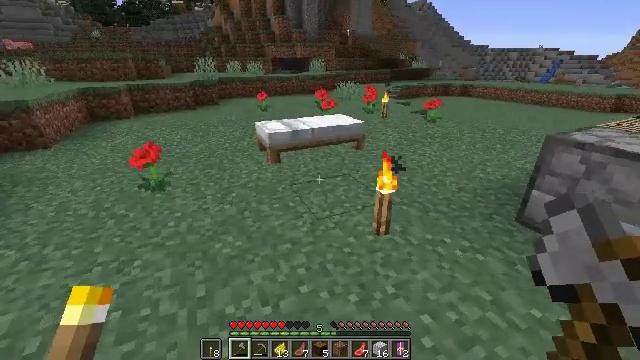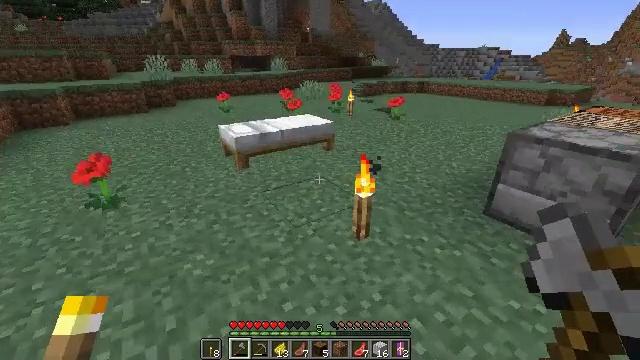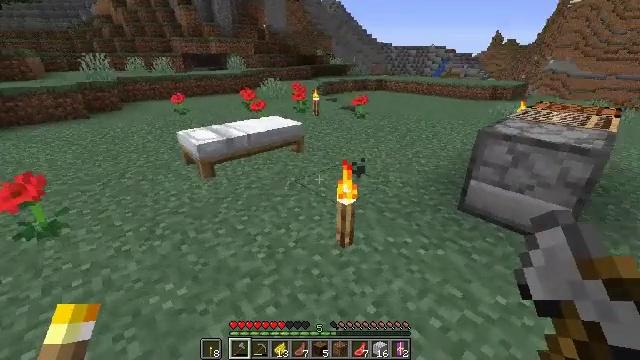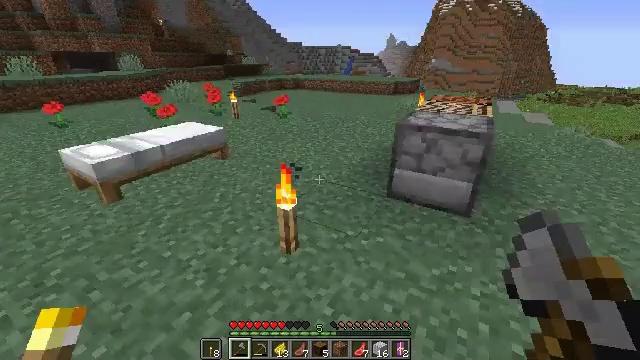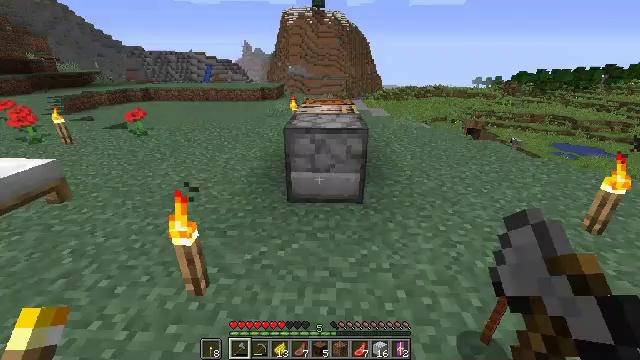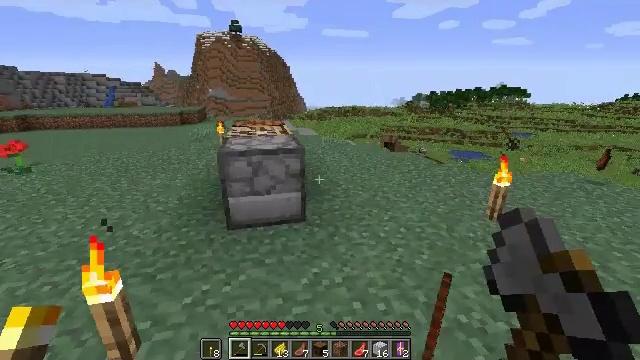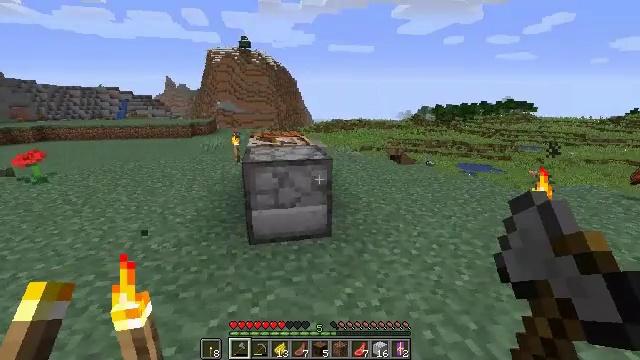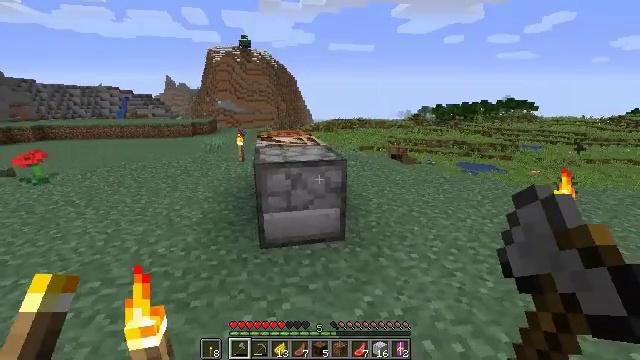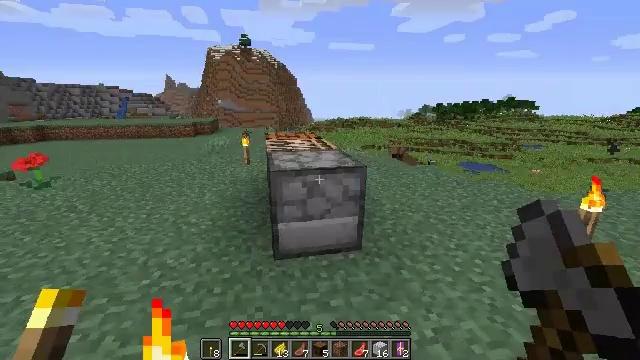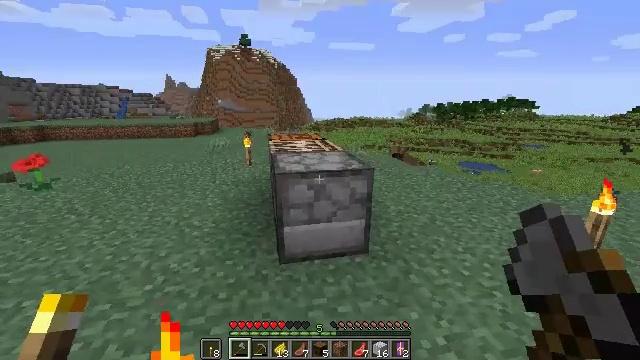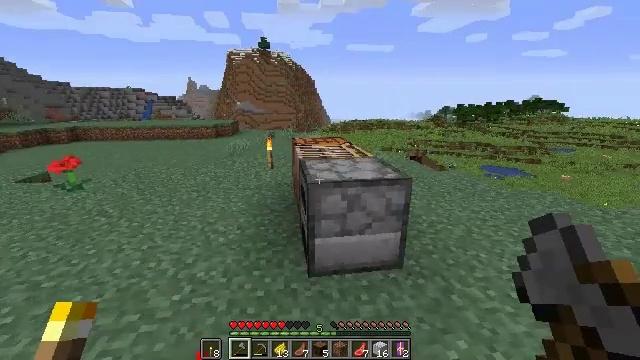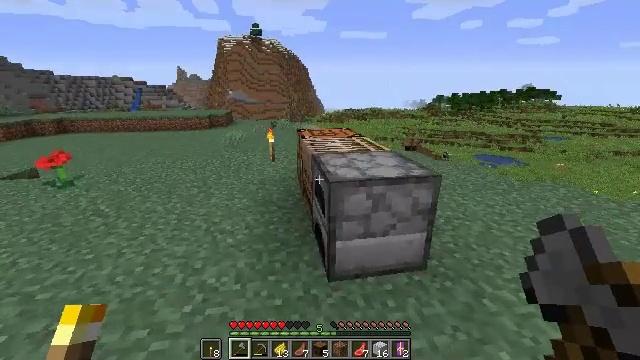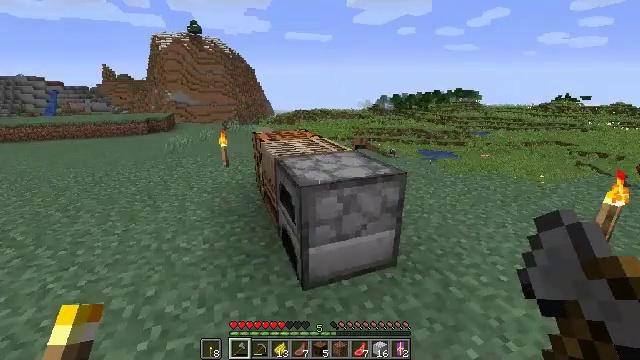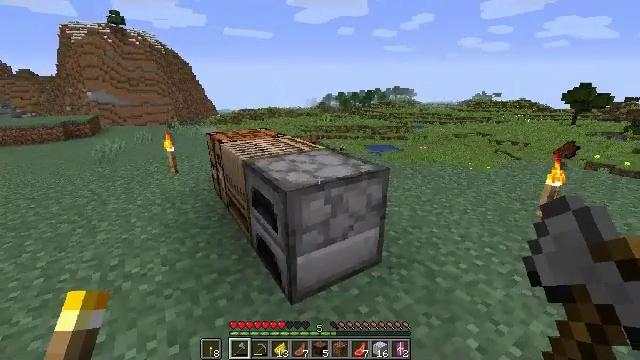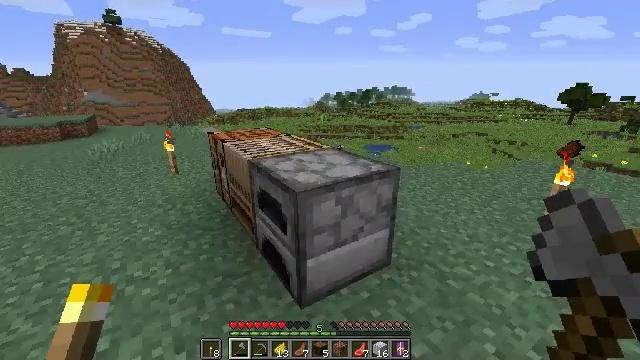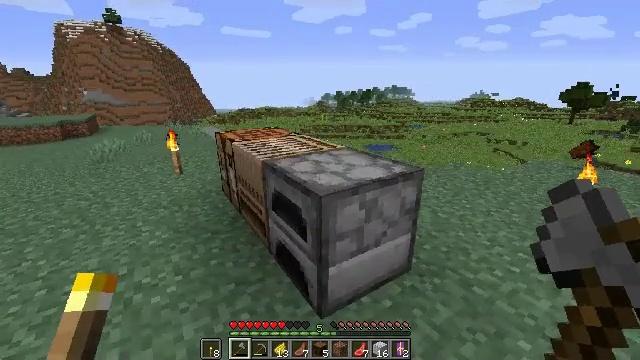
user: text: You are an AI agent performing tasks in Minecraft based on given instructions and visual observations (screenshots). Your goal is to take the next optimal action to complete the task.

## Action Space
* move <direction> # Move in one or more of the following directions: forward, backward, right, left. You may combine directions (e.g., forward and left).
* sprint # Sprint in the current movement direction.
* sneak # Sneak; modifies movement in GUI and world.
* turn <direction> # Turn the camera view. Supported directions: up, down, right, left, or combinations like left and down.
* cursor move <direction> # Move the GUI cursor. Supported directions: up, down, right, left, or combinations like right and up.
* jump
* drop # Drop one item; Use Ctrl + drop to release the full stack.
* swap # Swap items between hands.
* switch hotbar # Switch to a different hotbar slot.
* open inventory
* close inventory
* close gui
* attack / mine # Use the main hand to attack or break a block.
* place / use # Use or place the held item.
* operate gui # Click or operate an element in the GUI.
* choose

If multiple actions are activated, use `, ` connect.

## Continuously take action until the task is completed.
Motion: motion action
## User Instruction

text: Use four blocks of andesite to craft polished andesite.
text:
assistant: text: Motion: move forward and move left, turn right
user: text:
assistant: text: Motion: move forward and move left, turn right
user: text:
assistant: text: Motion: move forward and move left, turn right
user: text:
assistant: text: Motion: move forward and move left, turn right and up
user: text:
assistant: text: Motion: move forward and move left, turn right and up
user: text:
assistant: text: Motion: move forward and move left, turn left and up
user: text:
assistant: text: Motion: move forward and move left
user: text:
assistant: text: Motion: move forward and move left
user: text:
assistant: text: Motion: move forward and move left
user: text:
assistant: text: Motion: move forward and move left, turn left
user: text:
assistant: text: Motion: move forward and move left, turn right and down
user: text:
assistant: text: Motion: move forward and move left, turn right
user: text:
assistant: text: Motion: move forward and move left, turn right
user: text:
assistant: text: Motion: move forward and move left
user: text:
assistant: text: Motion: move forward and move left
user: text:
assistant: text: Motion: move forward and move left
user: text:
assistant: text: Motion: move forward and move left
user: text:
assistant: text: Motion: move forward and move left
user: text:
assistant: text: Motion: move forward and move left
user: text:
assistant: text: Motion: move forward and move left
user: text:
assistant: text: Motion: move forward and move left, turn right and down
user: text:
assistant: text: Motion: move forward and move left
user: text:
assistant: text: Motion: move left
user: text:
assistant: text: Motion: move left
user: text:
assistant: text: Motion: move left
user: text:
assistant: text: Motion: no_op
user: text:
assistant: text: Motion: turn right
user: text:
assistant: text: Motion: turn right
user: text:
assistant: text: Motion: no_op
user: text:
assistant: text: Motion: no_op